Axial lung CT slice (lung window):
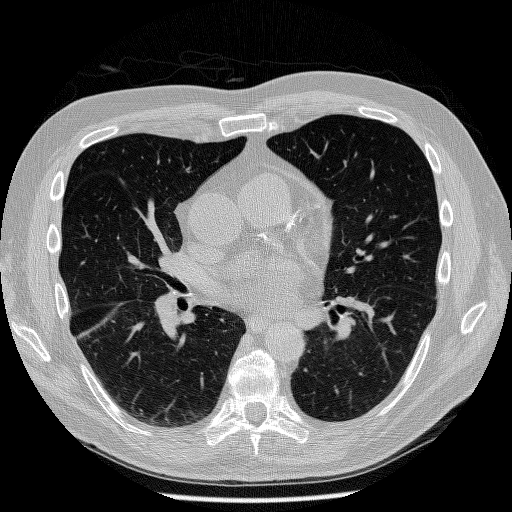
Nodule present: no